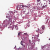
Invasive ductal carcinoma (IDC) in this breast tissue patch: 0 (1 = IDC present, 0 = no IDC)